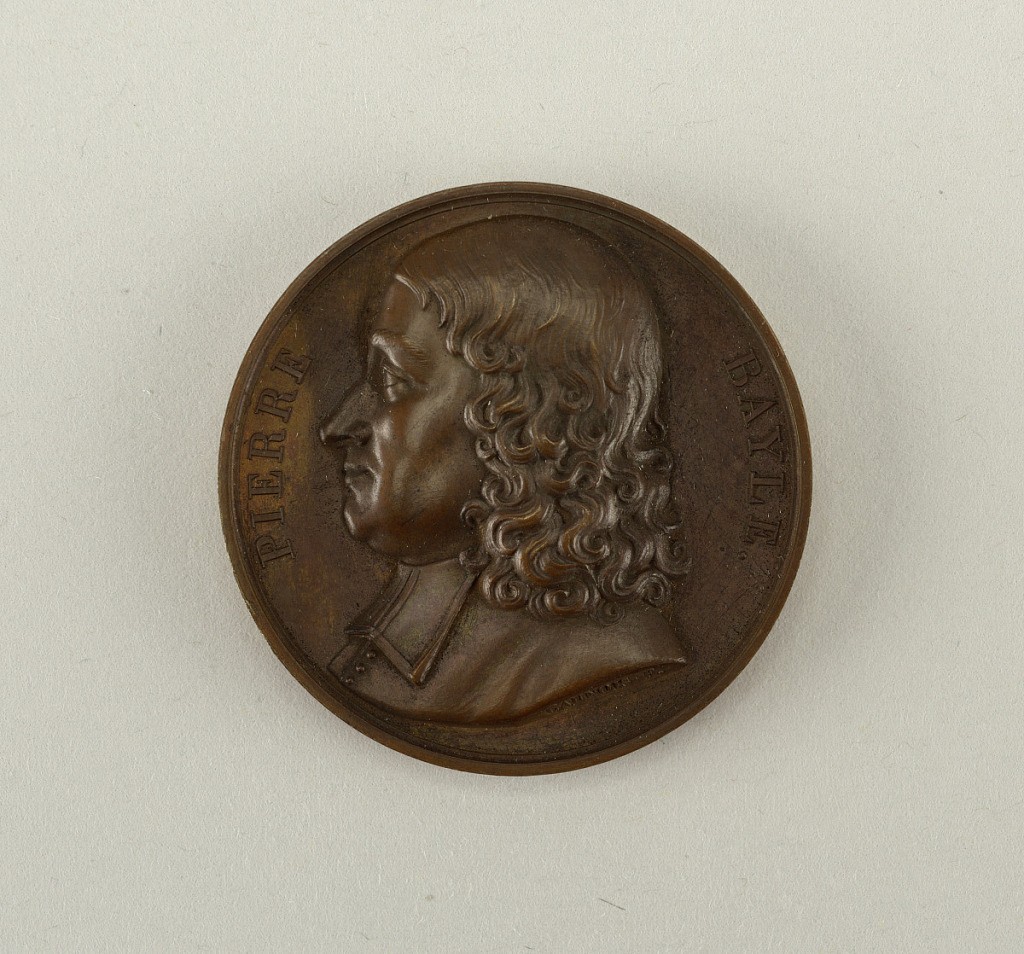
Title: Galerie métallique des grands hommes français (Great Men of France)
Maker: François Augustine Cannois, French, 1787 - 1859
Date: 1819
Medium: Cast bronze
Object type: Medal
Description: Bust of Pierre Bayle (1647-1706).